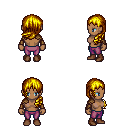
a pixel art fantasy rpg character, female body template, human, dark skin, leather shoulder armor, magenta pants, blonde left-swept hairstyle, leather bracers, brown shoes, four views (front, back, left, right), 2x2 character sprite sheet, small pixel art, hard edges, no anti-aliasing